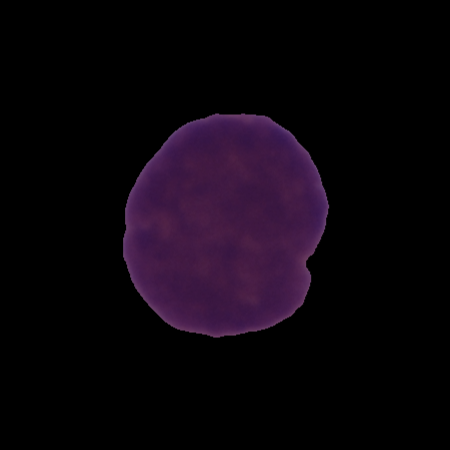
Label: healthy